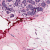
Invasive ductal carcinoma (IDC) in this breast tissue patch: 0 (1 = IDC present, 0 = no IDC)